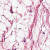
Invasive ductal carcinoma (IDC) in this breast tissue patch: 0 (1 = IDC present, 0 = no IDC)